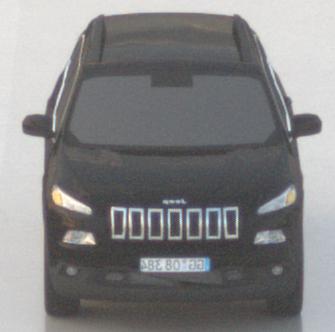
Make: Jeep
Model: Cherokee 3.2 V6 Pentastar
Detailed model: Cherokee (KL)
Model produced from: 2014/07
Model produced until: 2015/07
Doors: 5
Color: black
Road condition: wet road
Daytime: sunrise or sunset
Contrast: low contrast